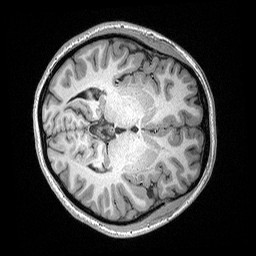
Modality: T1w
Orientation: axial
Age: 22
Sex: female